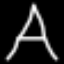
Label: The Eiffel Tower